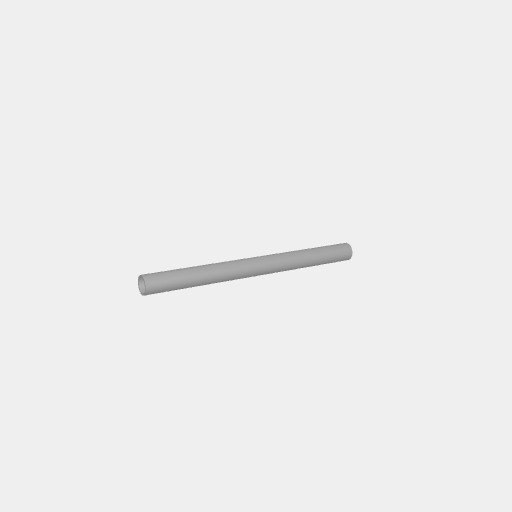
Part: AluminumTube10ID12OD150